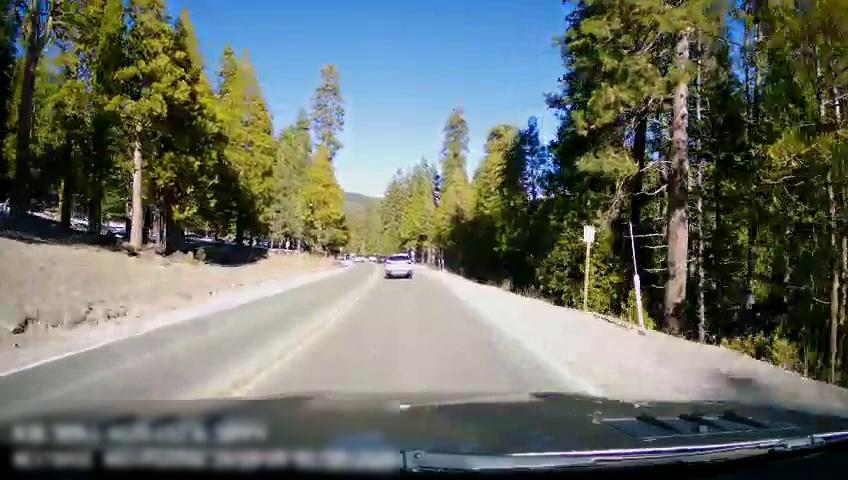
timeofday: Day
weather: Sunny
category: Drivable Space
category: Vehicles | SUV
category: Lanes | Opposite Lane
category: Lanes | Current Lane
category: Lanes | Current Lane
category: Traffic | Signs